Question: Hi am ploting a xts object:

And I would like to extend the xlim til 30-february because I want to add the prediction from an Arima model:
'''
par(mfrow=c(1,1))
pred <- predict(try2, n.ahead = 1,se.fit=T)
lim_sup <- pred$pred + 1.96 * pred$se
lim_inf <- pred$pred - 1.96 * pred$se
plot(heat["1996-02-01 00:00/1996-02-16 04:00"],type="l",main="Cross Validation")
points(exp(pred$pred),col="blue",lwd=2)
points(exp(lim_sup),lwd=2,col="green")
points(exp(lim_inf),lwd=2,col="green")
'''
But I can not see any lines in the plot. Could you give me some recommendation?
The heat time series looks like this
'''
HC.f
1996-02-01 00:00:00 1437.000
1996-02-01 01:00:00 1441.600
1996-02-01 02:00:00 1489.300
1996-02-01 03:00:00 1501.300
1996-02-01 04:00:00 1568.400
1996-02-01 05:00:00 1629.400
'''
While the predictions for one hour step:
'''
pred$pred
Time Series:
Start = 3002
End = 3002
Frequency = 1
[1] 7.480588
'''
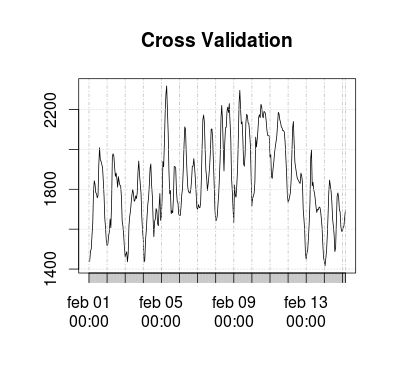
Answer: Merge your actual and prediction objects before plotting. Then you will have one time series over the full desired time period.
'''
library(xts)
set.seed(21)
x <- xts(rnorm(10),Sys.Date()-10:1)
y <- xts(rnorm(3),Sys.Date()+0:2)
z <- merge(x,y)
plot(z[,1], ylim=range(z,na.rm=TRUE))
lines(z[,2],col='red')
'''